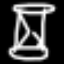
Label: hourglass